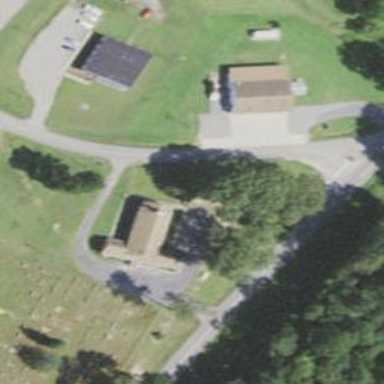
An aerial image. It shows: Place of worship.